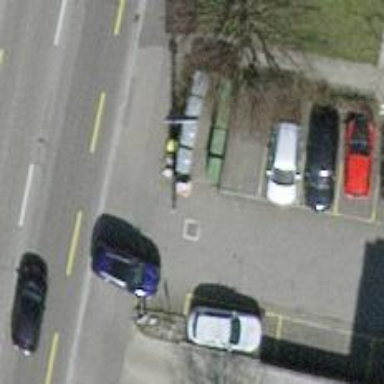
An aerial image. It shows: Post office.